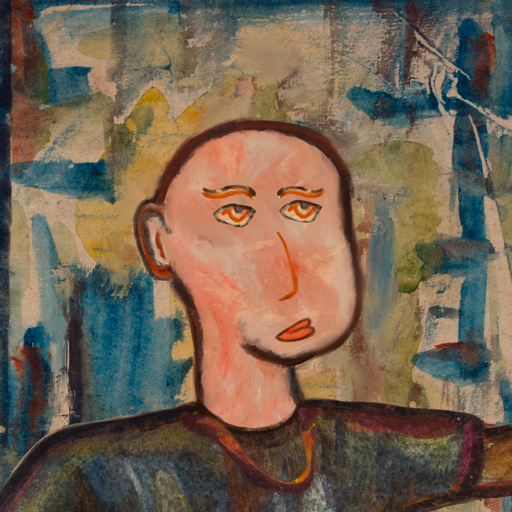
Background: Orphan, Head And Neck Side: Roy_Bahadur, Face Side: Experience, Bust: Mosgoul, Hair Side: Blank, Head Accessory: Blank, Second Necklace: Comrade, Necklace: Blank, Baby: Blank